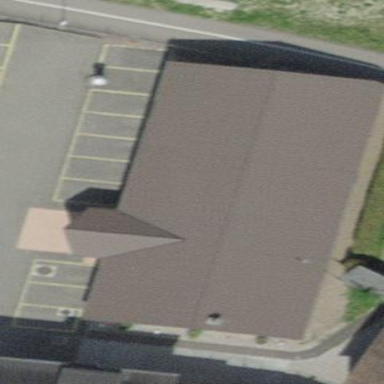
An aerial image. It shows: Building serving as place of worship.